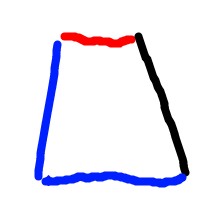
Shape: trapezoid